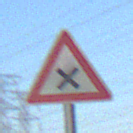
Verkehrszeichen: KreuzungOderEinmuendung
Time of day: Dawn
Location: Outdoor (Nature)
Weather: Clear
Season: NotSpecified
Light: Natural